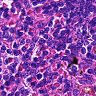
Metastatic tissue present: no